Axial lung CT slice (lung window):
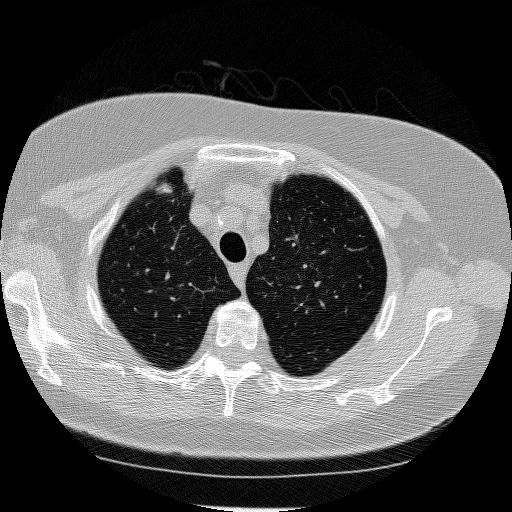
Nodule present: no